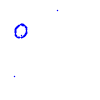
Particle: kaon